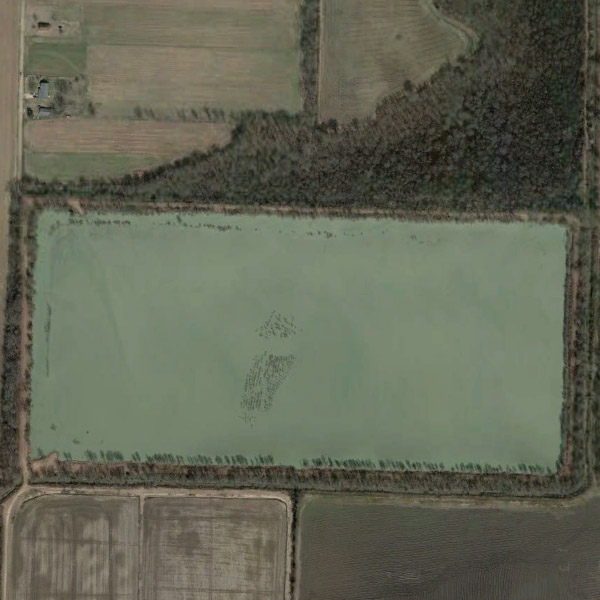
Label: Pond